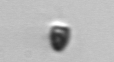
Label: Pyramimonas